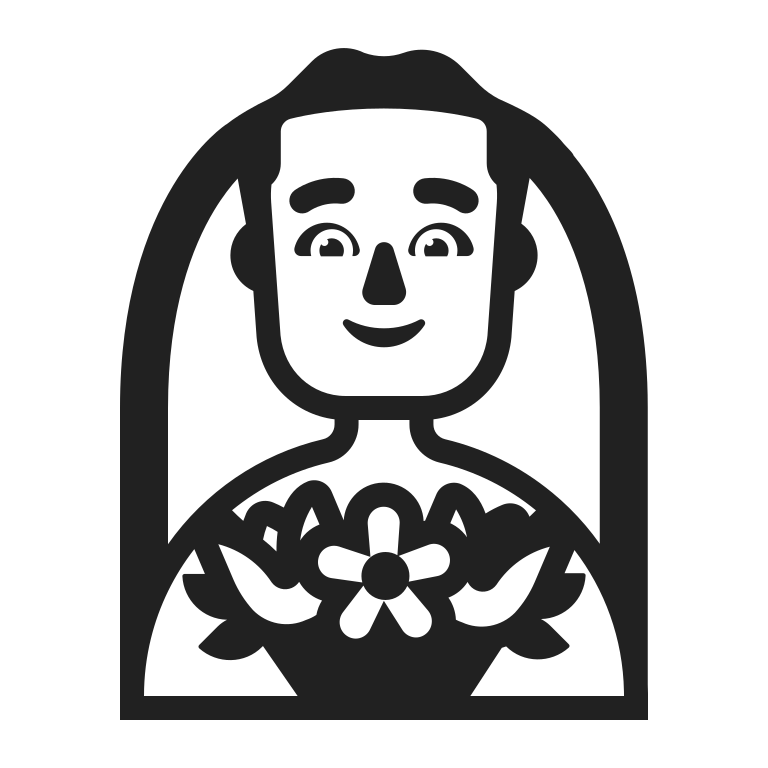
man with veil high contrast default